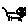
Label: cat